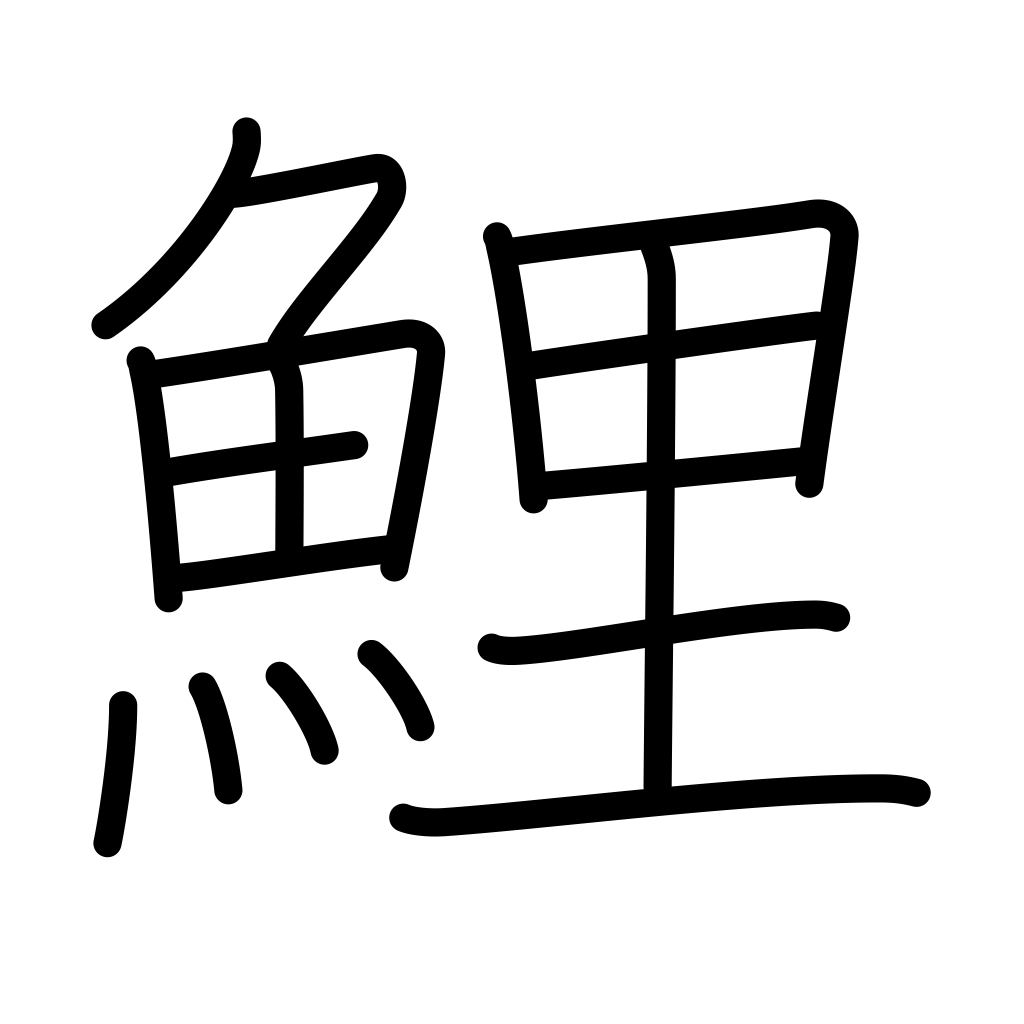
Meaning: carp